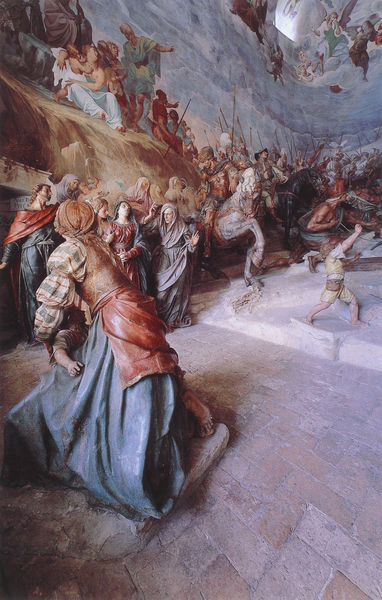
Titel: X Kapelle/ Kreuzigung
Künstler: Dionigi Bussola
Institution: Ossuccio: Sacri Monte di Varese
Schlagwörter: blau, gemälde, himmel, kampf, mann, umhang, frauen, menschen, frau, rock, falten, stein, steine, boden, gewand, kind, mutter, personen, kinder, pferd, pferde, reiter, engel, skulptur, hufe, laufen, figuren, krieg, schlacht, wandmalerei, flucht, fussboden, knabe, aufruhr, stürmen, pflastersteine, waffen, tumult, schnitzerei, lanzen, speere, fresko, installation, deckenfresko, spieße